Interaction volume radius: 10 \u00c5
Interaction volume height: 10 \u00c5
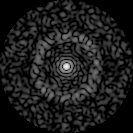
Disorder parameter: 0.8379